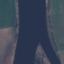
Label: River